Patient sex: M
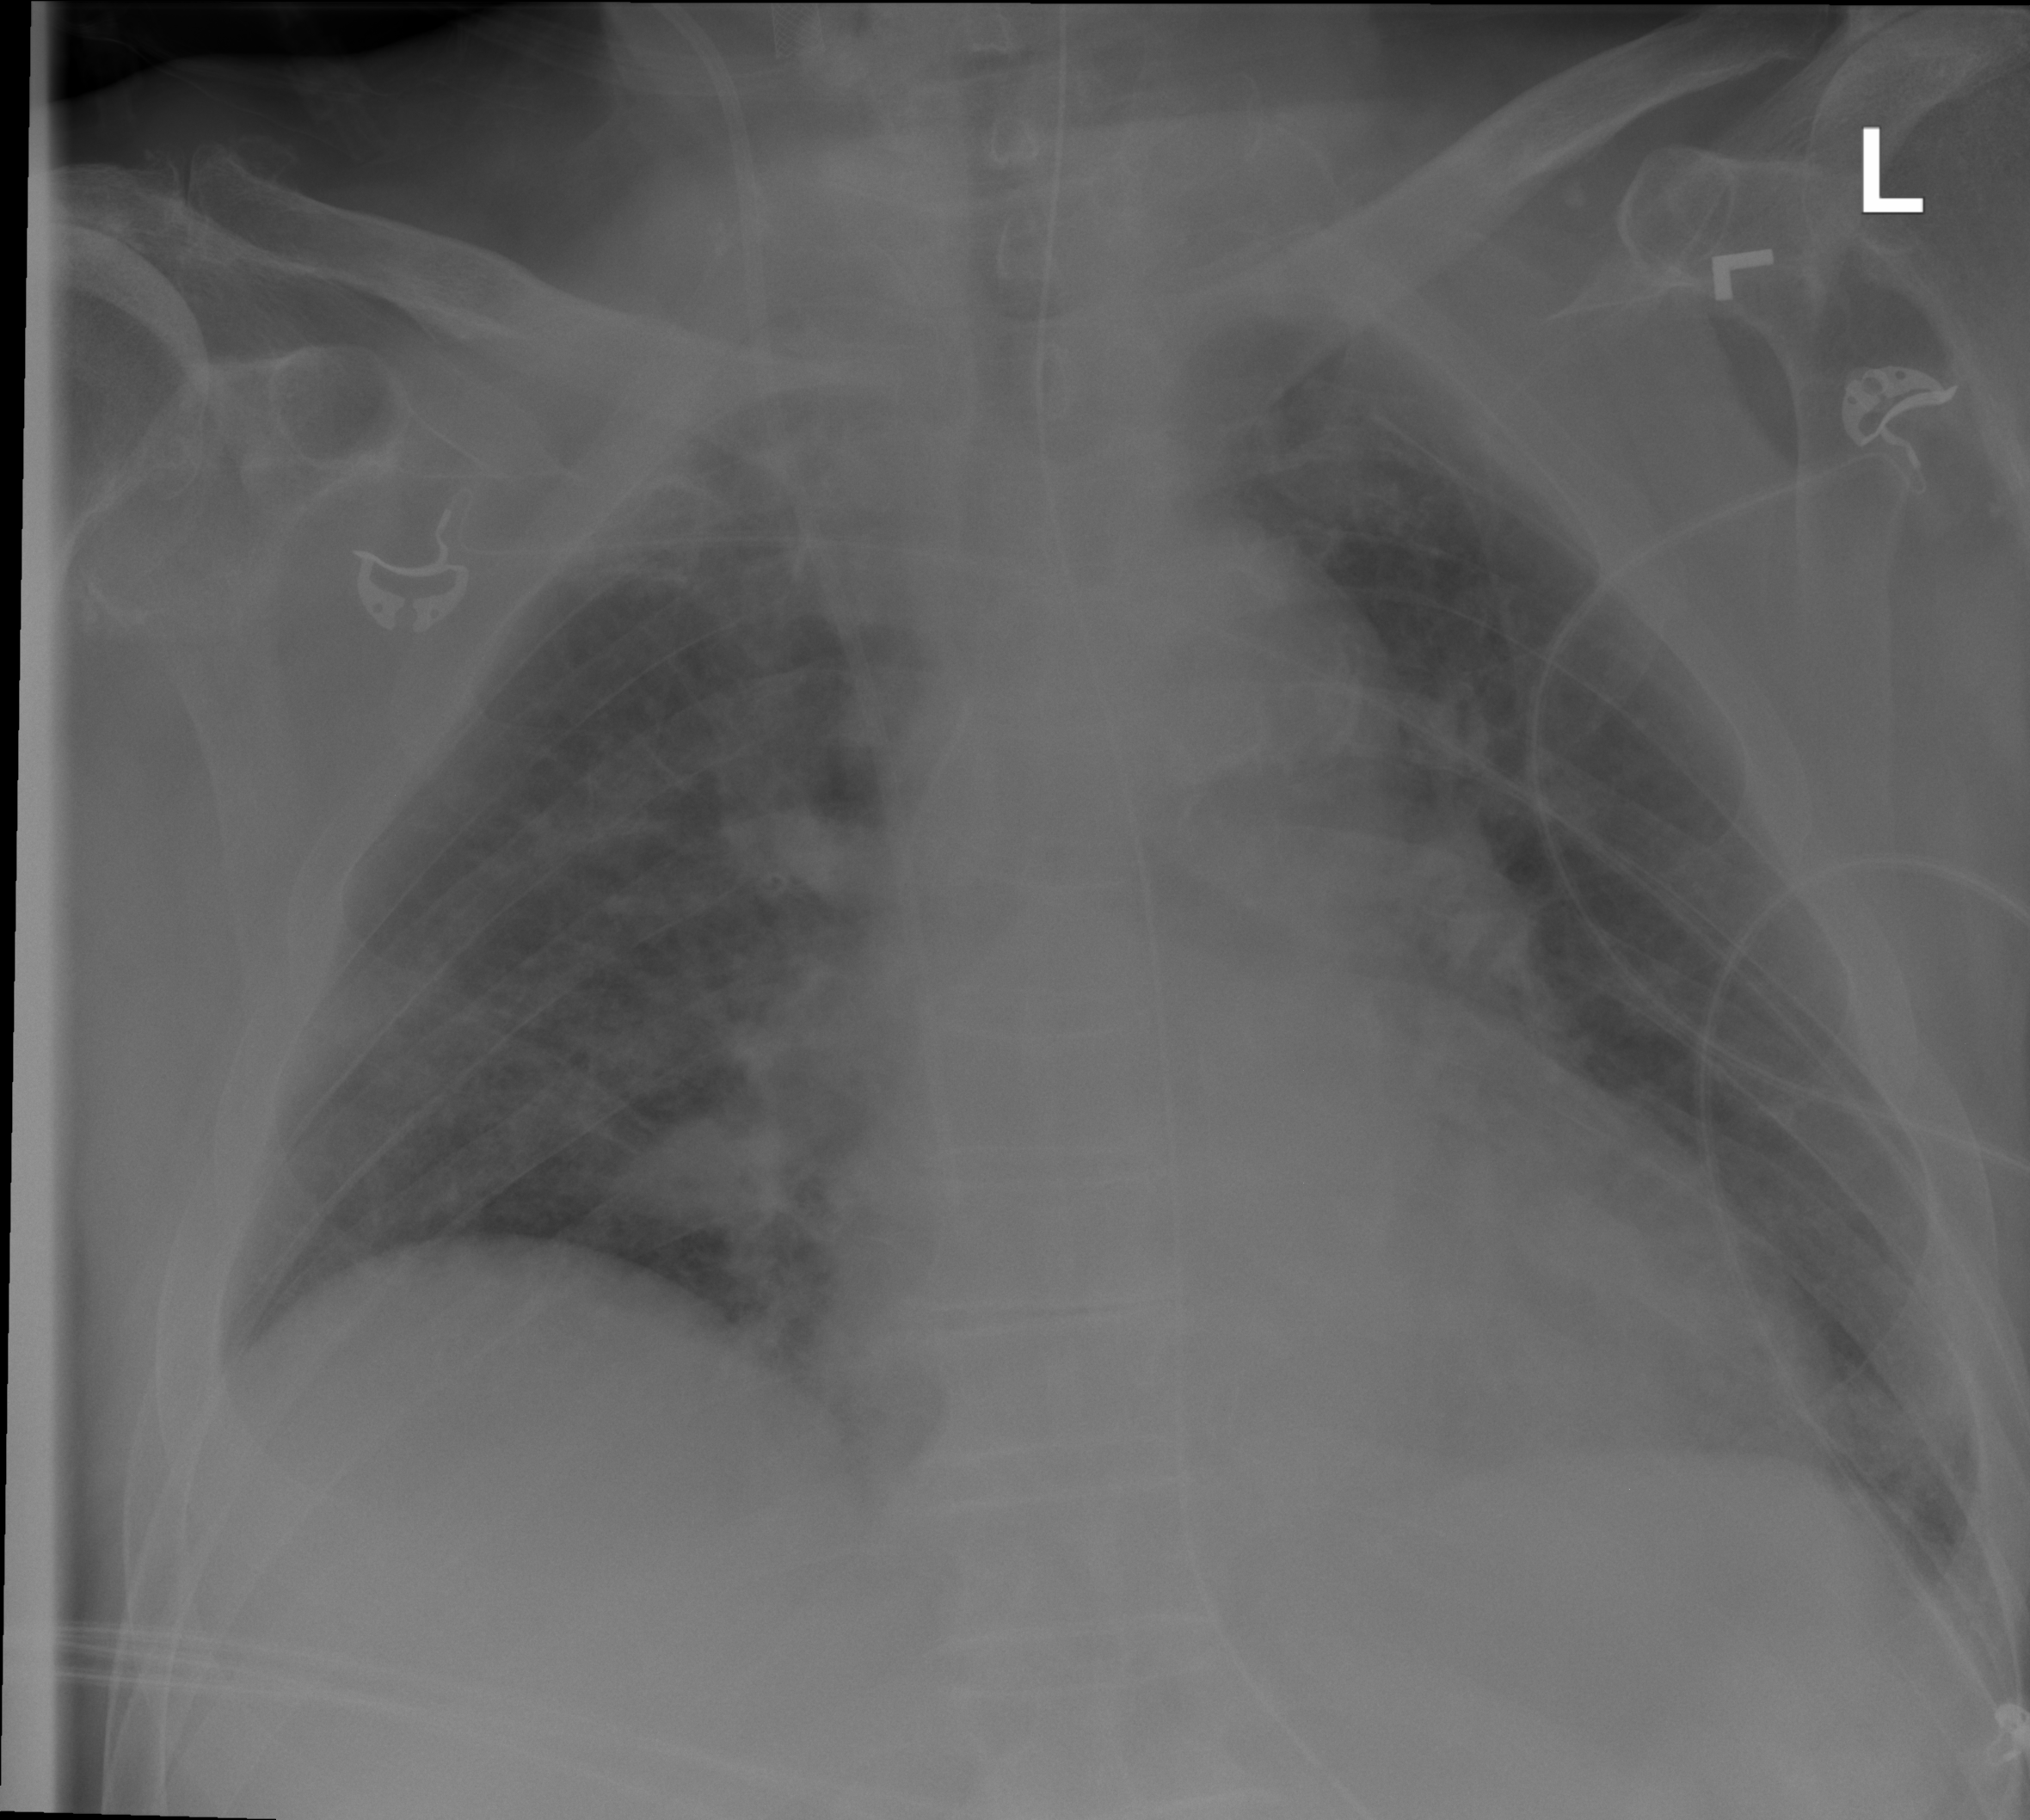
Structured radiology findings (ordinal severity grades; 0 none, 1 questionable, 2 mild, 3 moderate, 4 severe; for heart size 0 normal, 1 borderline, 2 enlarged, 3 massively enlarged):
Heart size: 2
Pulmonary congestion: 2
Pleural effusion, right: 0
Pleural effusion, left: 0
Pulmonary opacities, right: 2
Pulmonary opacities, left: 2
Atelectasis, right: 2
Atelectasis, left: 2